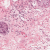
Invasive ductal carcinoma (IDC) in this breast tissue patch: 0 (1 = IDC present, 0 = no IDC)